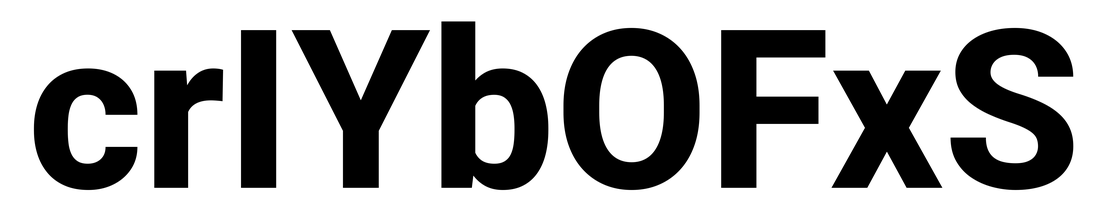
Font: Roboto_ExtraBold